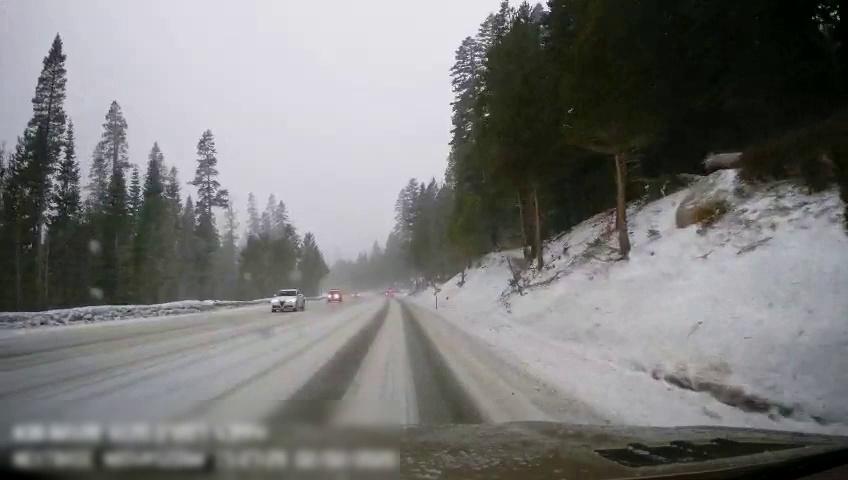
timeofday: Day
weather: Snowy
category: Drivable Space
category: Vehicles | SUV
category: Vehicles | Car